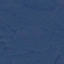
Land use / land cover: Forest